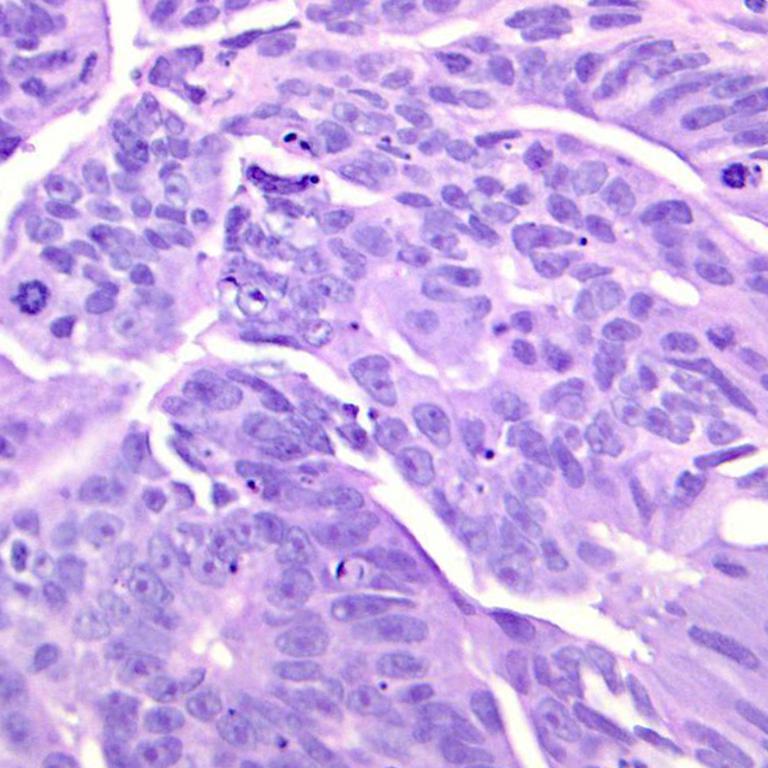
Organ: colon
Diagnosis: adenocarcinomas